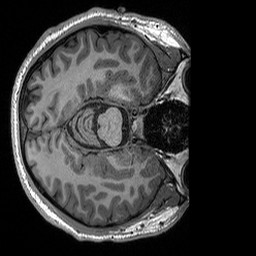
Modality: T1w
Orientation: axial
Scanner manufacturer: siemens
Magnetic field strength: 3 T
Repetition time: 2.3 s
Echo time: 0.00298 s